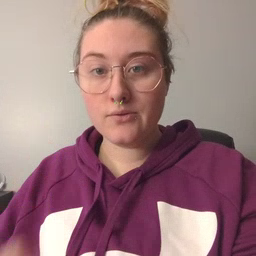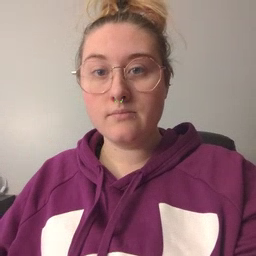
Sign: dryer